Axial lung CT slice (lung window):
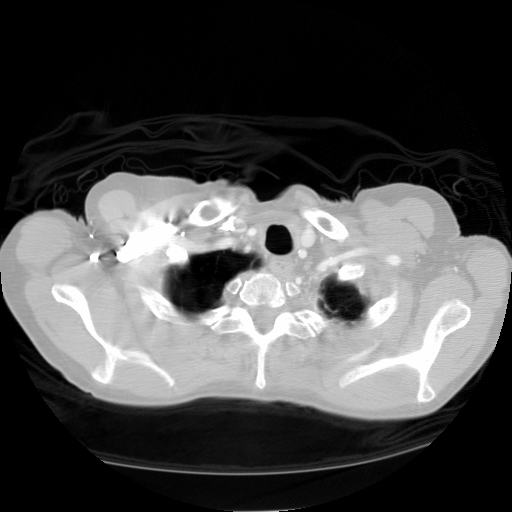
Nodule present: no